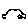
Label: car